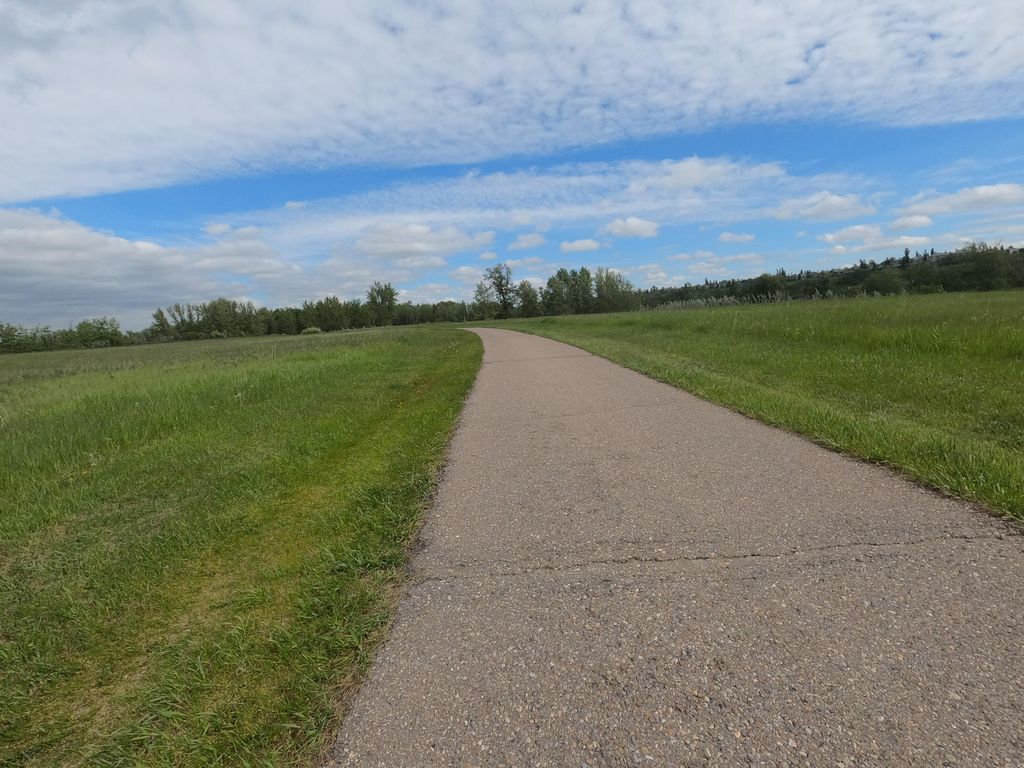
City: calgary